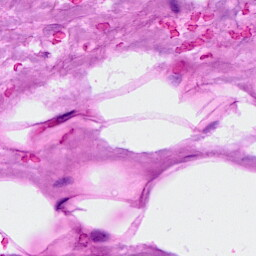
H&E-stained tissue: Breast